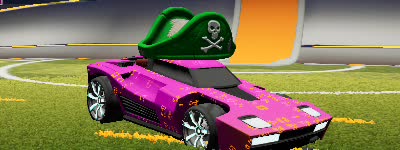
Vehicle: breakout